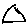
Label: triangle